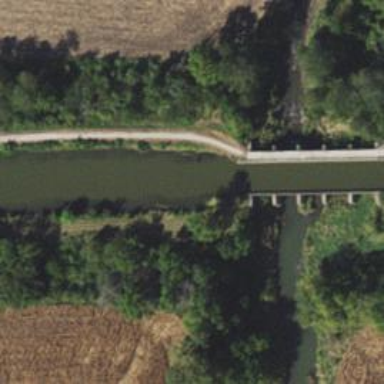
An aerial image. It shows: Aqueduct bridge over canal.